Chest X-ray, AP view. Patient: 51 years old, sex M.
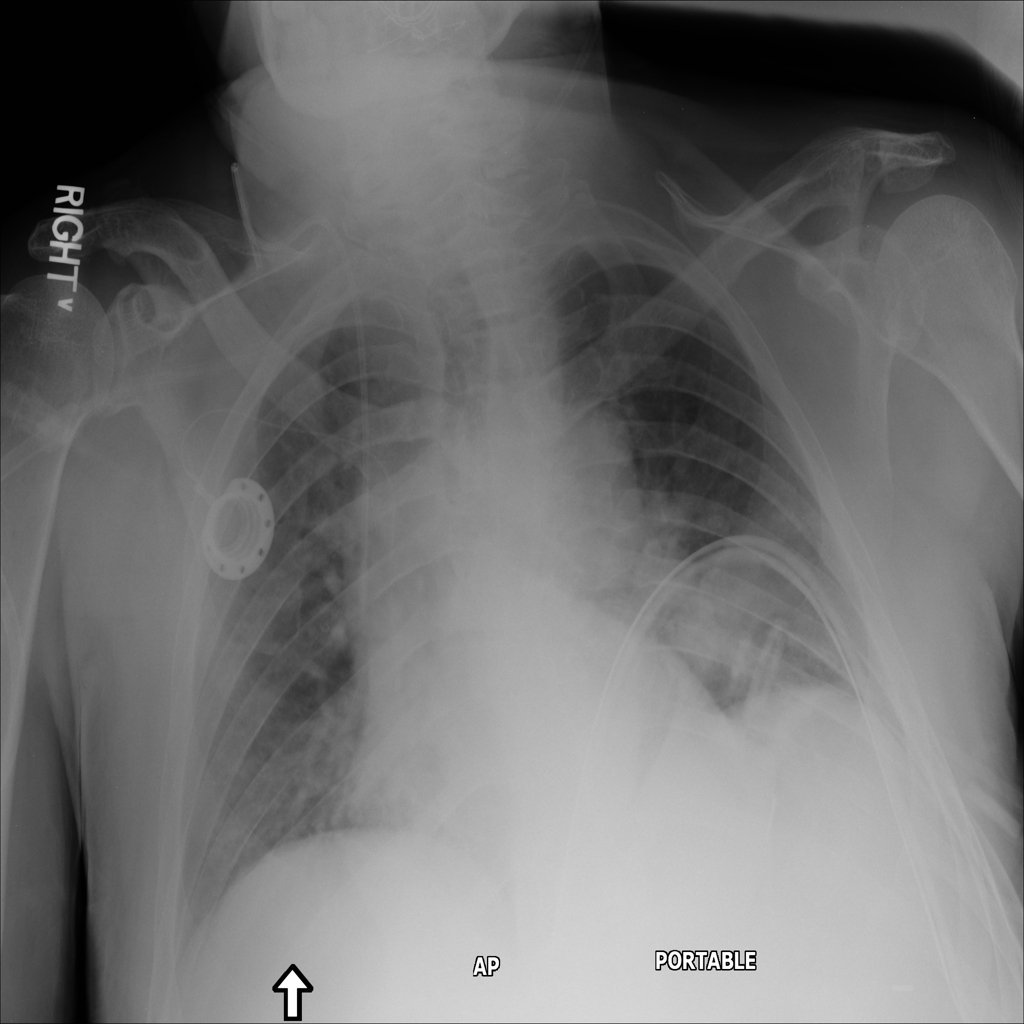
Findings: Atelectasis, Infiltration